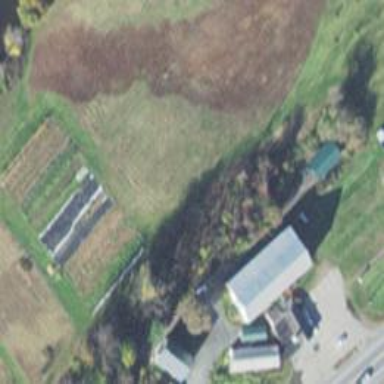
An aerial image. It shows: Farmyard area.